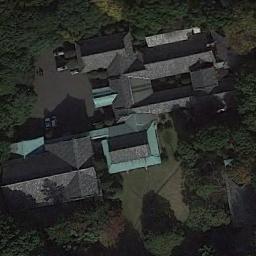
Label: palace